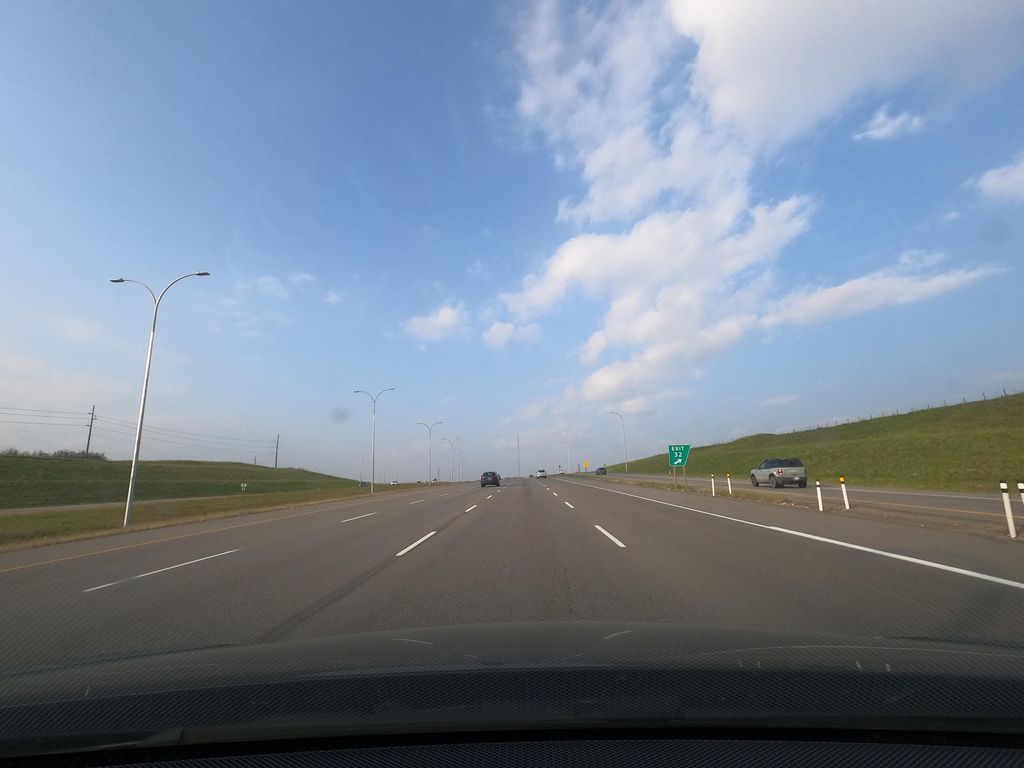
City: calgary